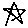
Label: star